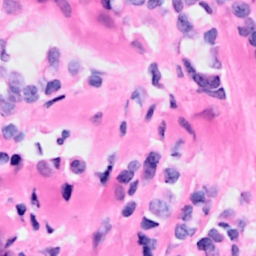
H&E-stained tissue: Breast